Question: am working on my first MVC 5 application. Unfortunately I have run into an error and after searching the internet for the past 4 hours, cannot figure how to fix it. Basically I keep getting the following error.
I understand what the error means. But my Profile view is supposed to be under the Manage view. Basically when a user logs in they should see a new link that says view my profile. Its location should be /Account/Profile not /Home/Profile.
Do I need to change this in the application routing or should I remove the reference I have to this view in the HomeController and instead move it to the AccountController?
Thanks in advance for the help.
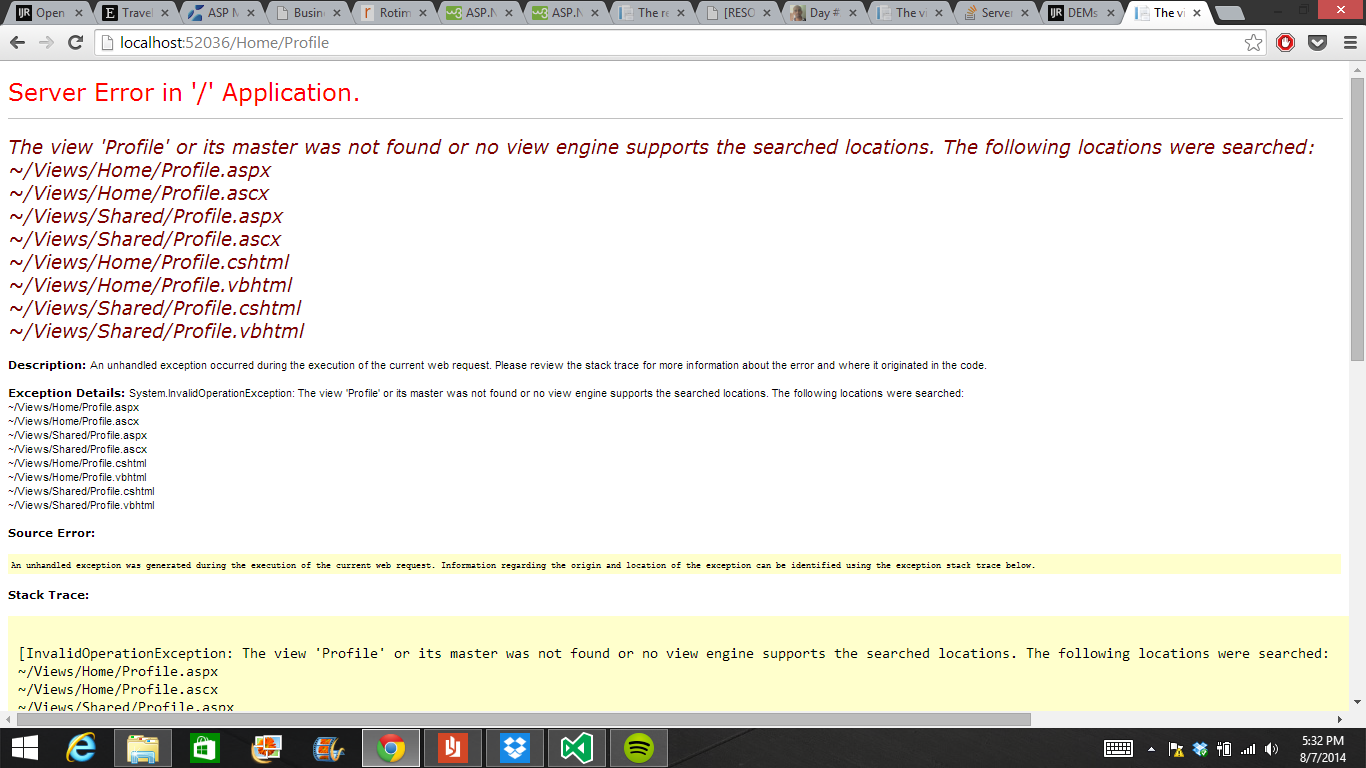
Answer: The controller that generates a view doesn't restrict you to only that controller, your links can point to any controller. So in your view when you render the link to the Profile view you should specify the controller name.
In the following example I'm using the overload of ActionLink that lets me specify the controller (i.e. Account) that contains the action (i.e. Profile).
'''
Html.ActionLink( "View My Profile", "Profile", "Account" )
'''